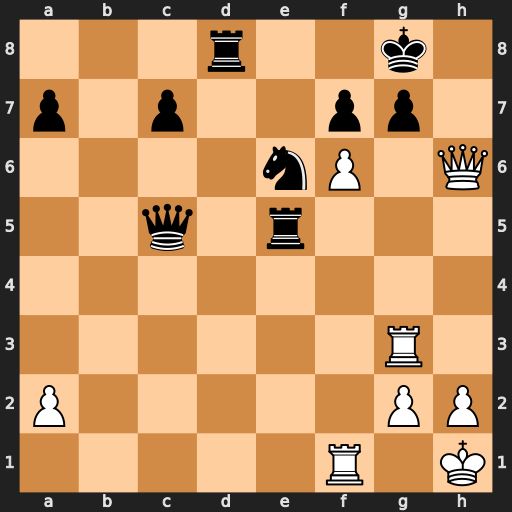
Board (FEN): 3r2k1/p1p2pp1/4nP1Q/2q1r3/8/6R1/P5PP/5R1K
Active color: w
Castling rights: -
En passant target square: -
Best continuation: Rxg7+ Nxg7 Qxg7#